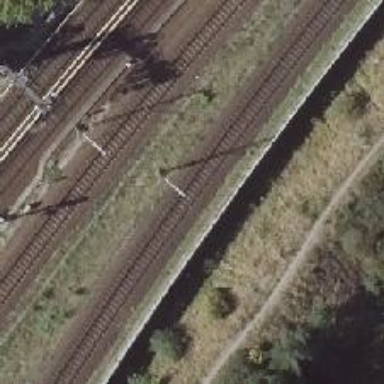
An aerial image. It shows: Catenary mast for power lines.